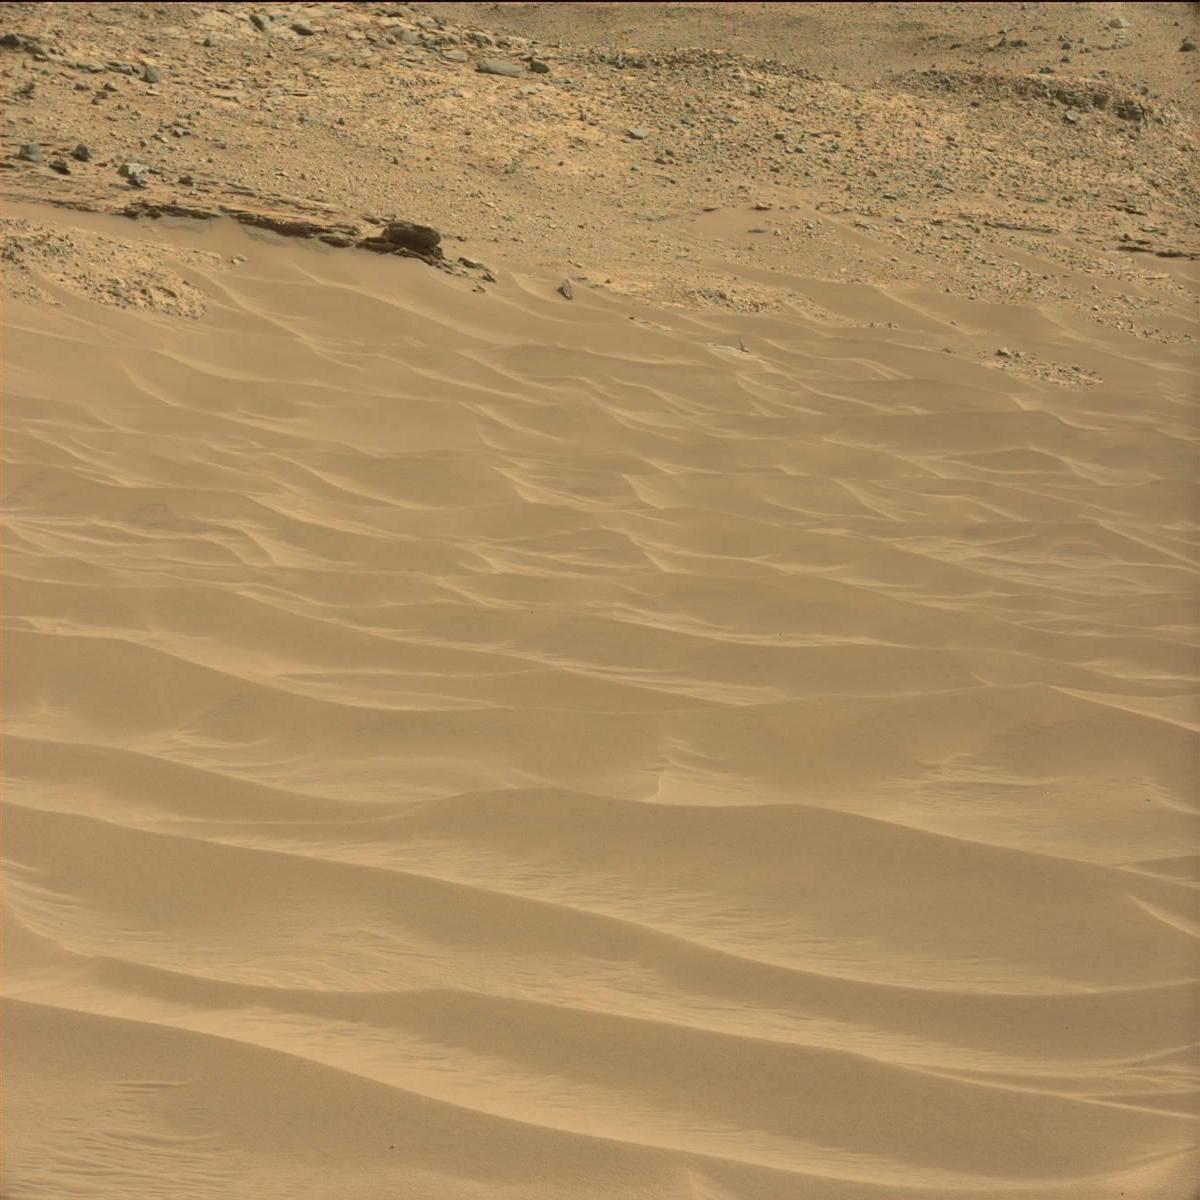
Terrain classes present: Bedrock, Sand / Soil